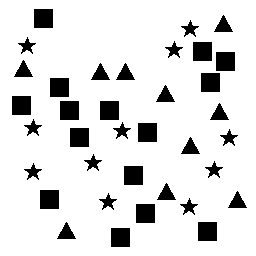
Squares: 15
Triangles: 10
Stars: 11
Total shapes: 36